Field crop: tomato
Growth stage: 1
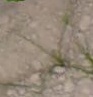
Species: cyperus